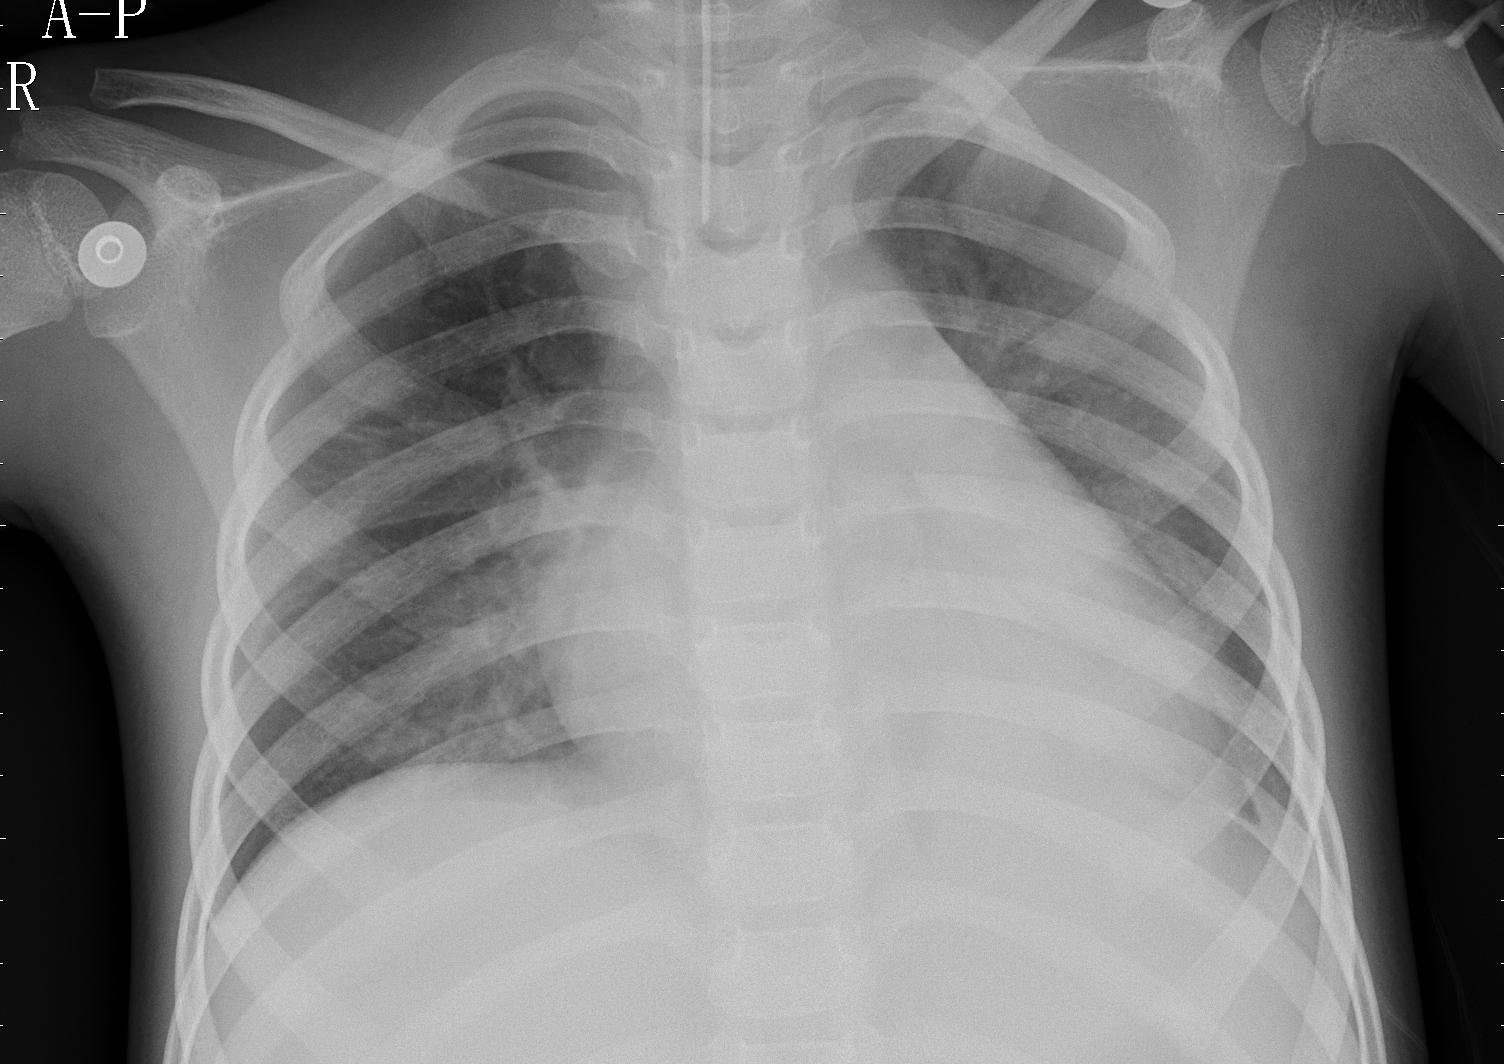
Diagnosis: PNEUMONIA